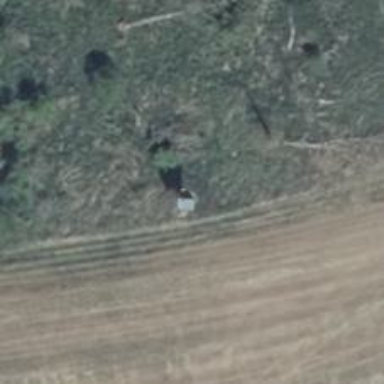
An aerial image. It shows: Hunting stand.